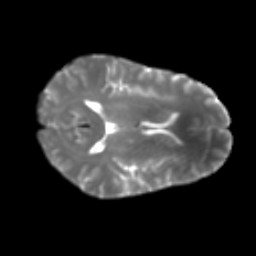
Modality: T2w
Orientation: axial
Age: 55
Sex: female
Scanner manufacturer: ge
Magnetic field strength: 3 T
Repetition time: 7.8 s
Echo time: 0.0609 s